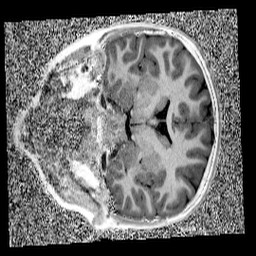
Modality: UNIT1
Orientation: coronal
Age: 9
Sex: male
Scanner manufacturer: siemens
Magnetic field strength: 3 T
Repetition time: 4 s
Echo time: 0.00299 s